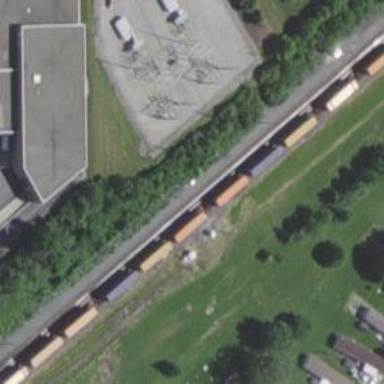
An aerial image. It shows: Railway crossover.